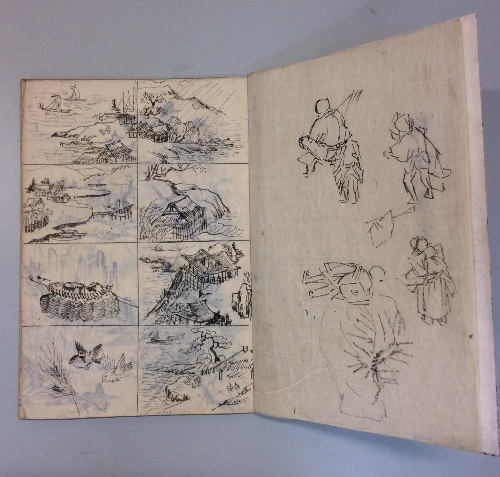
Date: 1895 (?)
Object type: Sketchbook
Classification: Paintings
Medium: Ink on mulberry paper
Culture: Japan
Period: Meiji period (1868–1912)
Dimensions: 10 1/2 x 7 7/8 in. (26.7 x 20 cm)
Department: Asian Art
Credit line: Gift of Joseph Veach Noble, 1996
Accession year: 1996
Repository: Metropolitan Museum of Art, New York, NY
Tags: Birds|Men|Landscapes